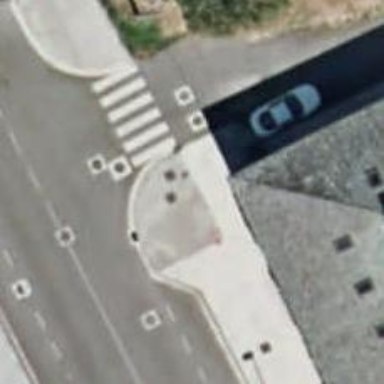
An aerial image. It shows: Sidewalk along the footway.